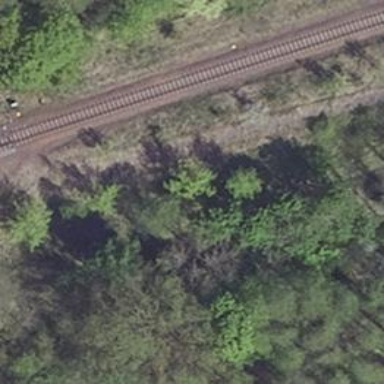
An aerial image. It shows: Abandoned railway.